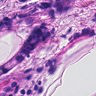
Metastatic tissue present: yes